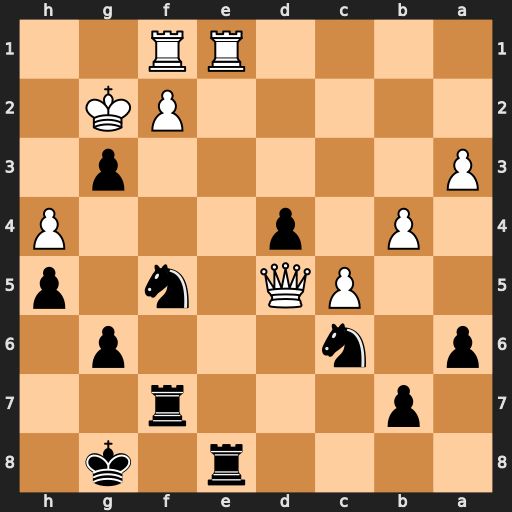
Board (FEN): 4r1k1/1p3r2/p1n3p1/2PQ1n1p/1P1p3P/P5p1/5PK1/4RR2
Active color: b
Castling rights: -
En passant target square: -
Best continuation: Rxe1 Rxe1 gxf2